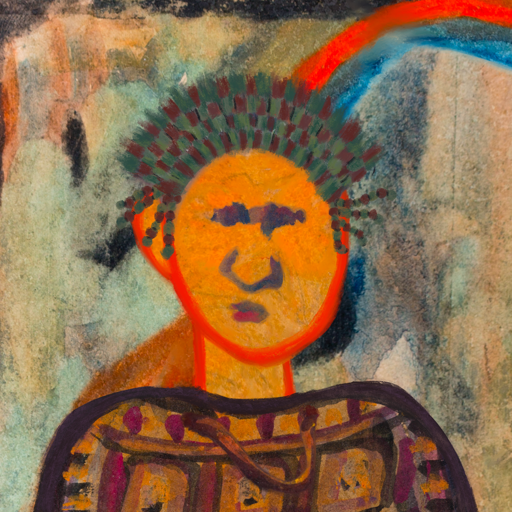
Background: Childish, Head And Neck Front: Sisters, Face Front: In_The_Sun, Bust: Doll, Hair Front: Blank, Head Accessory: After_Raid_Crown, Second Necklace: Comrade, Necklace: Blank, Baby: Blank